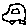
Label: car